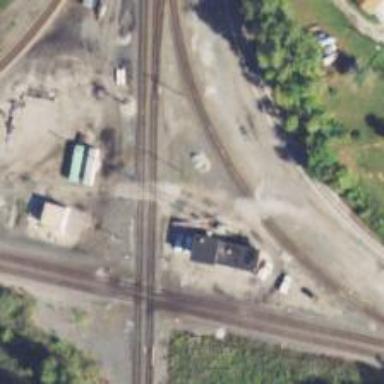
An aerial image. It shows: Signal box along the railway.